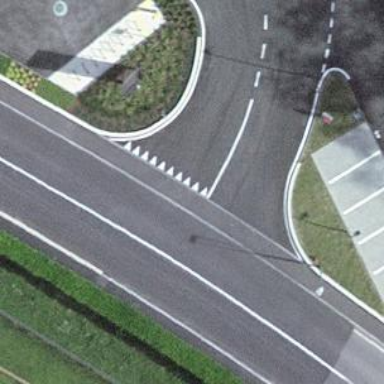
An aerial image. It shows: Road with "give way" sign.